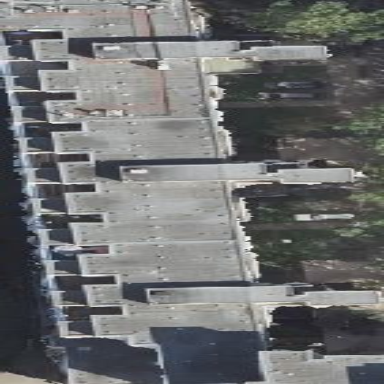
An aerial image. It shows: Building with apartments and flat roof.